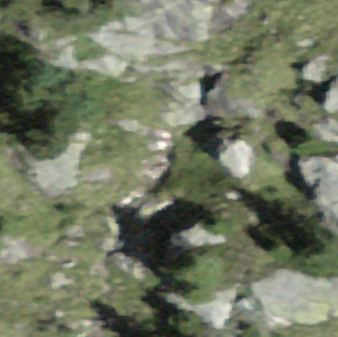
Label: bouldering_area